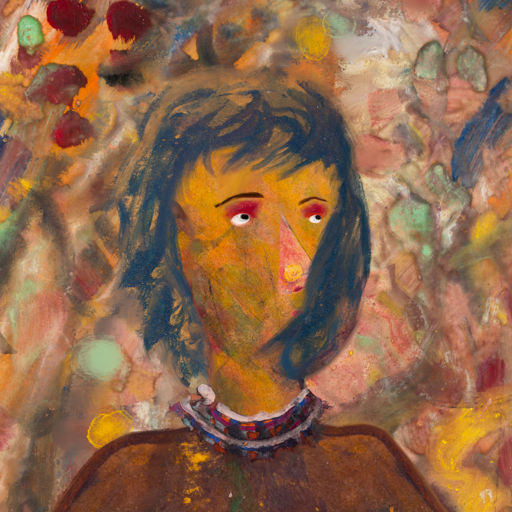
Background: Mother_And_Son_Mother, Head And Neck Side: Gypsy_Mother, Face Side: Irani, Bust: Comrade, Hair Side: In_The_Sun, Head Accessory: Blank, Second Necklace: Blank, Necklace: Hypocrite_1, Baby: Blank